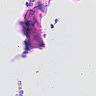
Metastatic tissue present: no